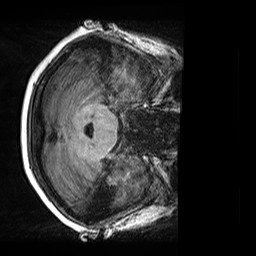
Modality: T1w
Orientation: axial
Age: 28
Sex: female
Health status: healthy
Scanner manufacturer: siemens
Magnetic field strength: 3 T
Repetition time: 2.5 s
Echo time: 0.00299 s